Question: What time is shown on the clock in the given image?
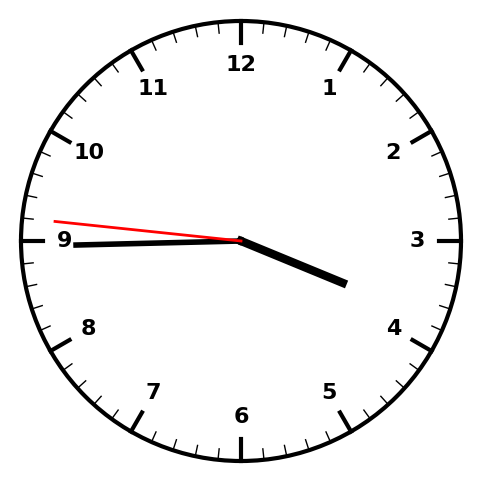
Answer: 03:44:46